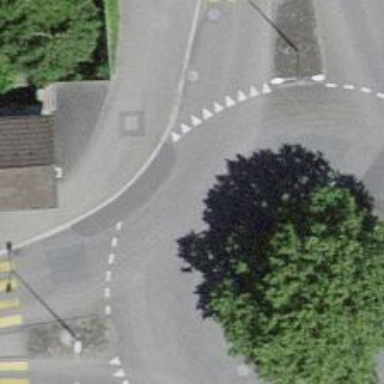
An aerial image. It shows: Residential road with asphalt surface leading up to roundabout.